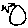
Label: moon